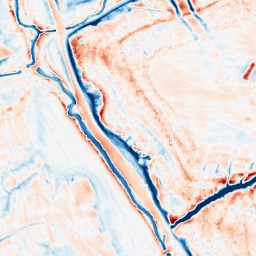
Category: edge_preserving
Decomposition family: anisotropic_diffusion
Decomposition parameters: iterations: 50
kappa: 10
gamma: 0.2
Upsampling method: edge_directed
Upsampling parameters: scale: 4
Upsampling scale: 4